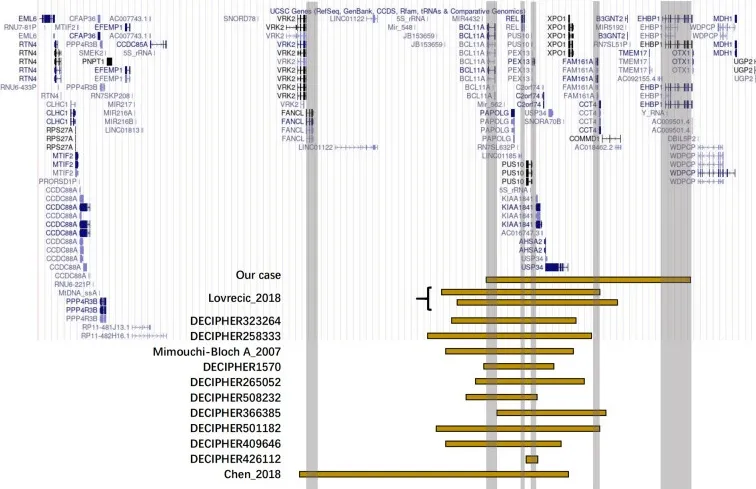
Positional plots of the microduplications on the 2p16.1p15 region.
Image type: chart (chart)